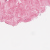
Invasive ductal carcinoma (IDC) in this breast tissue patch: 0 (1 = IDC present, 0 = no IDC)